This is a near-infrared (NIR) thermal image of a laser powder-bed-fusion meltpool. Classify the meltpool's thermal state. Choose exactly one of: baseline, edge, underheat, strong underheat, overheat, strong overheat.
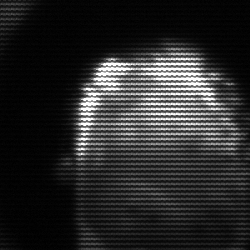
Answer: baseline